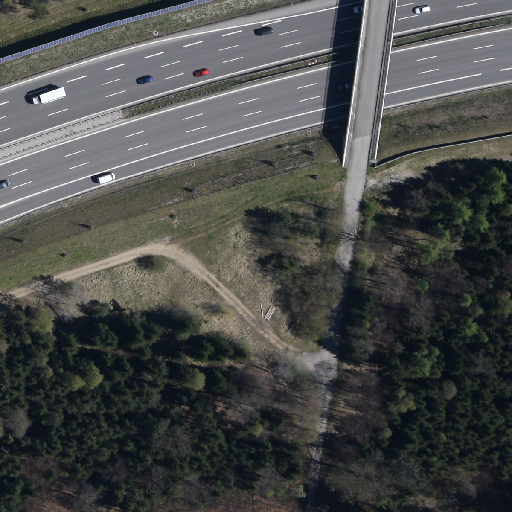
Referring expression: heavy-duty vehicle